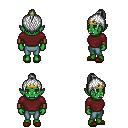
a pixel art fantasy rpg character, female body template, orc, green skin, maroon long-sleeve shirt, teal pants, white short topknot hairstyle, gold tiara, leather bracers, brown slippers, four views (front, back, left, right), 2x2 character sprite sheet, small pixel art, hard edges, no anti-aliasing